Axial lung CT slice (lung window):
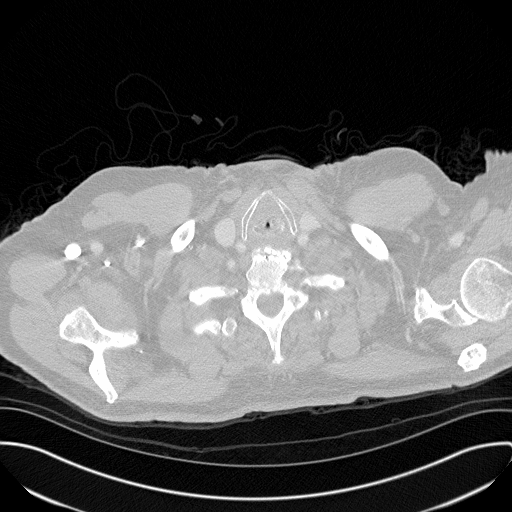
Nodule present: no